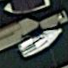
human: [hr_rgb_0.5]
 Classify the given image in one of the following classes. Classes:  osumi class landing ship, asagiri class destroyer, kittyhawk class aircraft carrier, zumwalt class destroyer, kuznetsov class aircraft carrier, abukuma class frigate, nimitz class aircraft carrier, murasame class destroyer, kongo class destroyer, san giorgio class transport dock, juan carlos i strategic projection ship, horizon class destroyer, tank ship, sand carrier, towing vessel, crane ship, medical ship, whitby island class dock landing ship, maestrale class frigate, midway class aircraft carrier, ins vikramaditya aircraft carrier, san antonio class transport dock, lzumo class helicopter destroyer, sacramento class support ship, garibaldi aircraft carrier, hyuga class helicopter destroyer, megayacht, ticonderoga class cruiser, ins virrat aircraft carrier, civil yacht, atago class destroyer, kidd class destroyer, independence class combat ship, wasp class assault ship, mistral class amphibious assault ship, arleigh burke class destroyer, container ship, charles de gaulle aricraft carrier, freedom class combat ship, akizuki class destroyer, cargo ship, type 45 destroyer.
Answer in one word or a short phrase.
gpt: Civil yacht